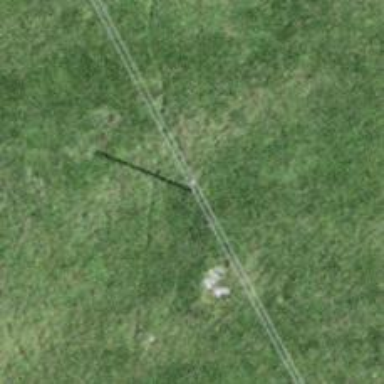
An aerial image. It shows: Minor power line.